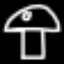
Label: mushroom